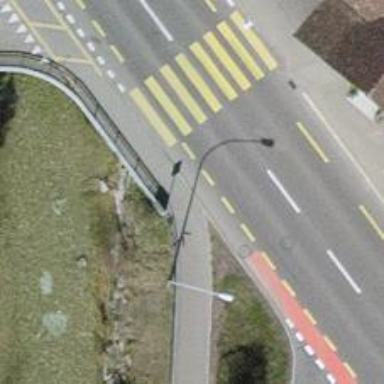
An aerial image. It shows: Sidewalk along the footway.